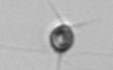
Label: Acanthoica_quattrospina